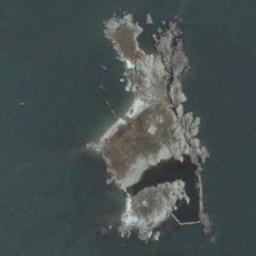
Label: island